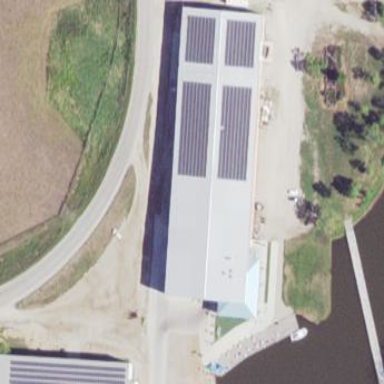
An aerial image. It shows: Building that houses boat shop.